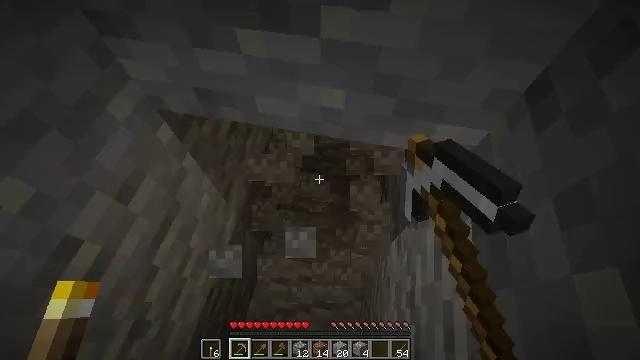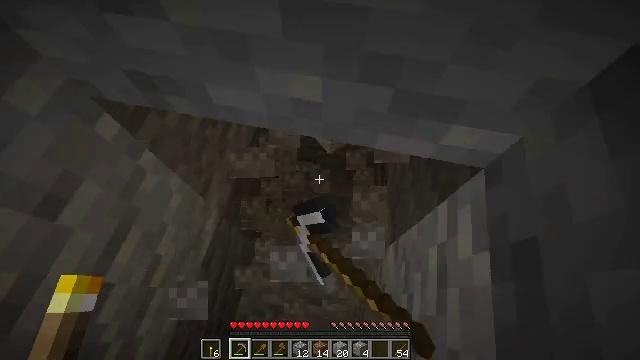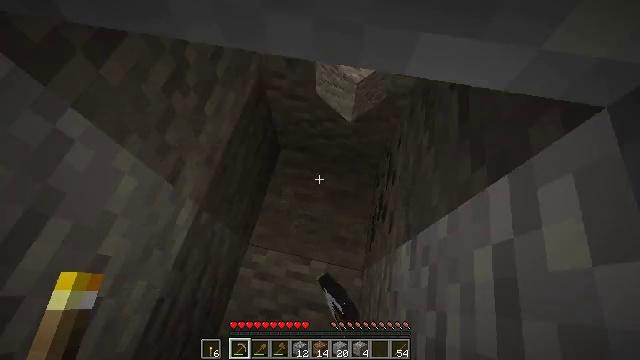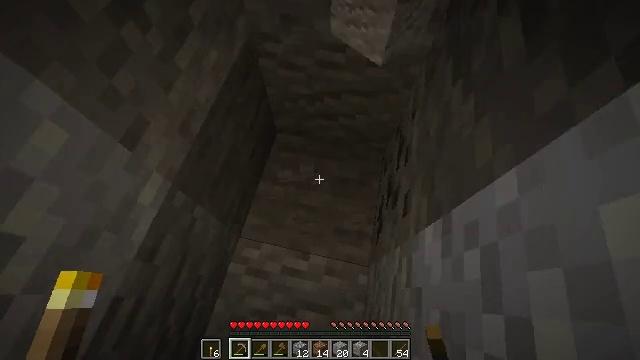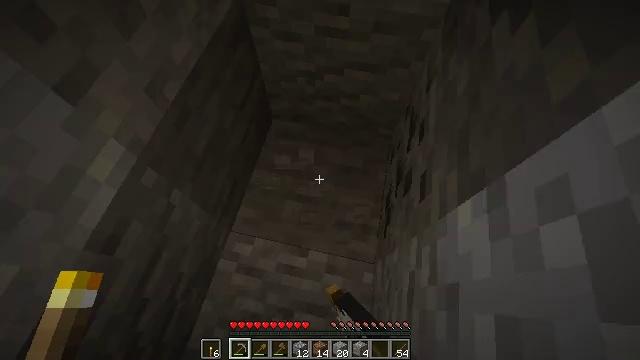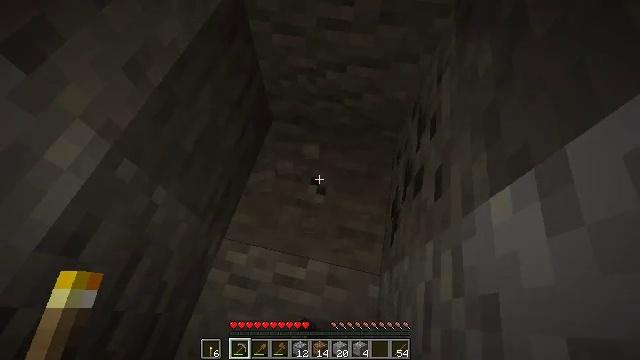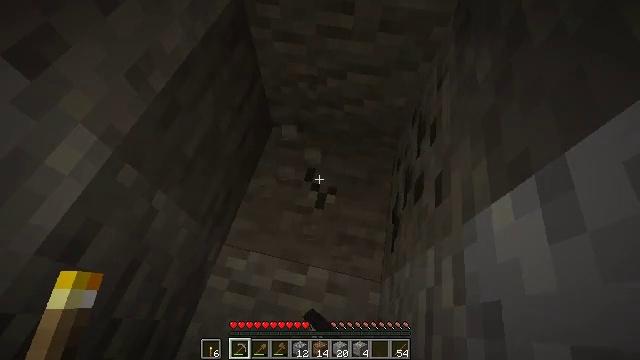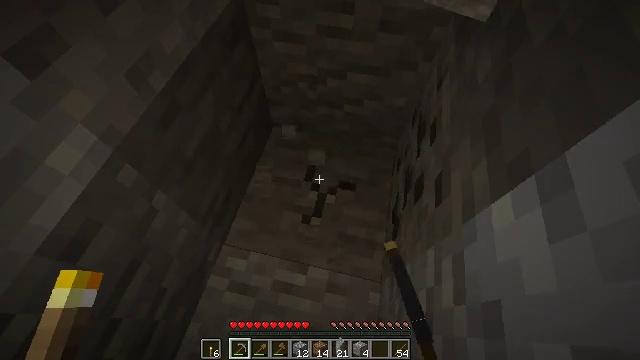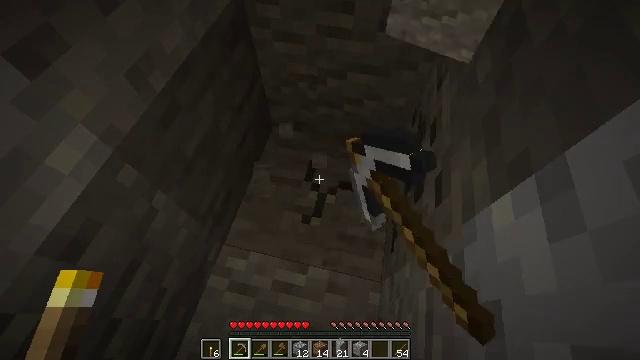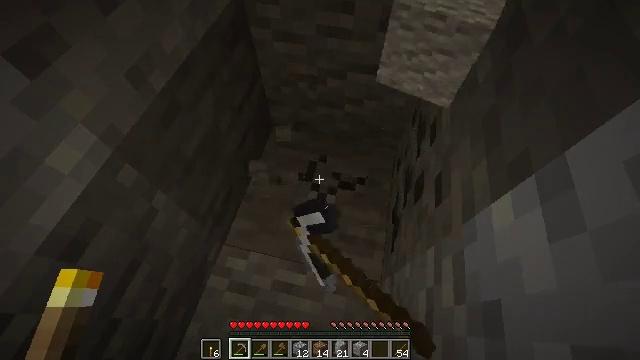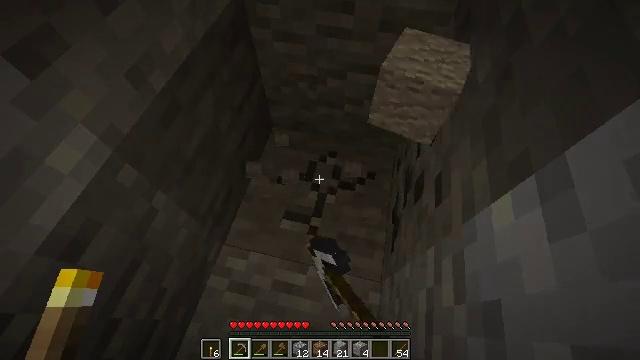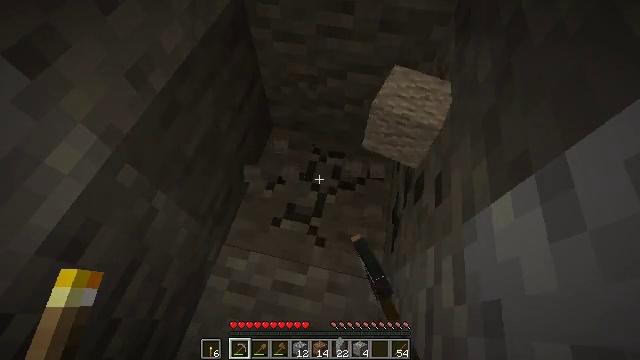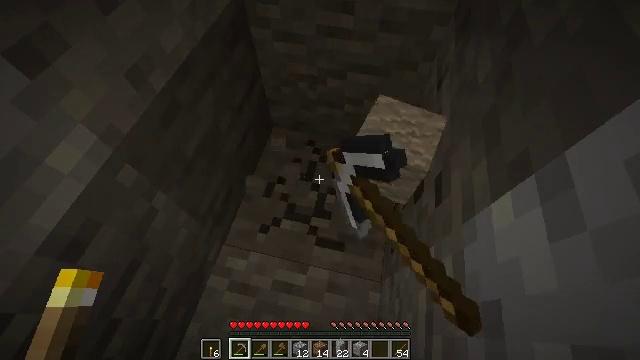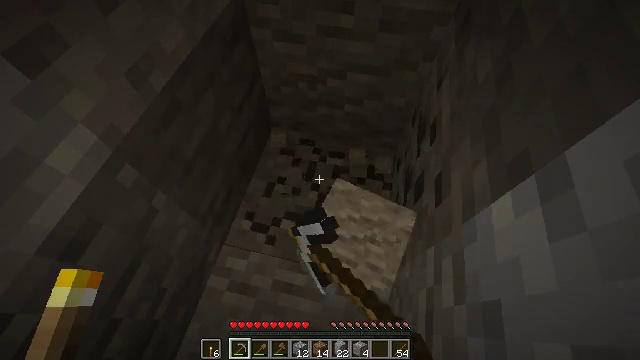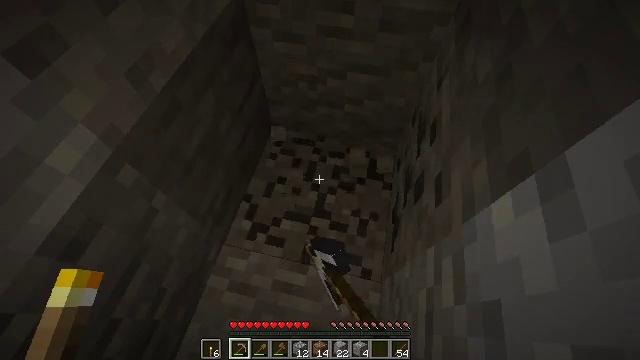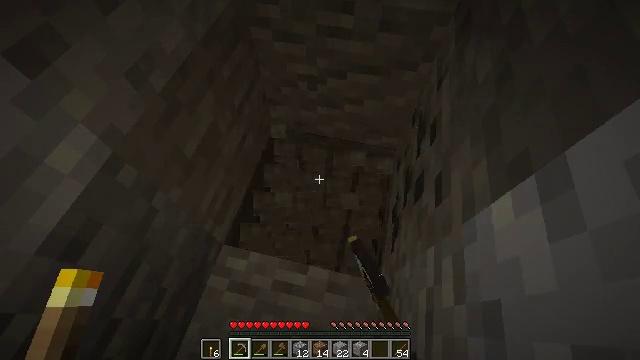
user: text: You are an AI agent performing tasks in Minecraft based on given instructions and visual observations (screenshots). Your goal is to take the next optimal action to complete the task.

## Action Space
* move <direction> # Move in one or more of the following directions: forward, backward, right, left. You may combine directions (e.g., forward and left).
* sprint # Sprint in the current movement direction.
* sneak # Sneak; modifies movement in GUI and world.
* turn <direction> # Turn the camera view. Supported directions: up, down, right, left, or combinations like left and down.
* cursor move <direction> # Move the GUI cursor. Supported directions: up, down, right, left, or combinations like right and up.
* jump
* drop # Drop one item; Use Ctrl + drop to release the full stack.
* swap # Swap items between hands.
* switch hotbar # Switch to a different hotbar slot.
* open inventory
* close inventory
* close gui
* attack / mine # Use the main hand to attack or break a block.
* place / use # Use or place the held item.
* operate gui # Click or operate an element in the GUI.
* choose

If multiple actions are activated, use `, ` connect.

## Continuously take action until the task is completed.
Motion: motion action
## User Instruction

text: Dig up the stone with a tool.
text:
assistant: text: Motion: move right, turn down, attack / mine
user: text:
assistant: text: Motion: attack / mine
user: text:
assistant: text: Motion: attack / mine
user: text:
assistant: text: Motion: attack / mine
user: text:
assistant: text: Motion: turn up, attack / mine
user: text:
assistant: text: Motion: turn up, attack / mine
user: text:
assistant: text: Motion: attack / mine
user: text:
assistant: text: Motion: attack / mine
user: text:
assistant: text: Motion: attack / mine
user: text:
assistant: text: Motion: attack / mine
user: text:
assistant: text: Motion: attack / mine
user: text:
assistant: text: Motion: attack / mine
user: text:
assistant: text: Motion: attack / mine
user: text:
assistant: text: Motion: attack / mine
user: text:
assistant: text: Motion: attack / mine
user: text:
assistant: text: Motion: attack / mine
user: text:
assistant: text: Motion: attack / mine
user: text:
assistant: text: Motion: attack / mine
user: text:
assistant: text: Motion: attack / mine
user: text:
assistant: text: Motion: attack / mine
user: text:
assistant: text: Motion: move right, attack / mine
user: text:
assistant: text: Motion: move right, attack / mine
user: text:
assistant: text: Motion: attack / mine
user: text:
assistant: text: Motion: attack / mine
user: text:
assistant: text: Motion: attack / mine
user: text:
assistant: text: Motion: attack / mine
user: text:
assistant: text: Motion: attack / mine
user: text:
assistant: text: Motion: attack / mine
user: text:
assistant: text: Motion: attack / mine
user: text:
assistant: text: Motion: attack / mine